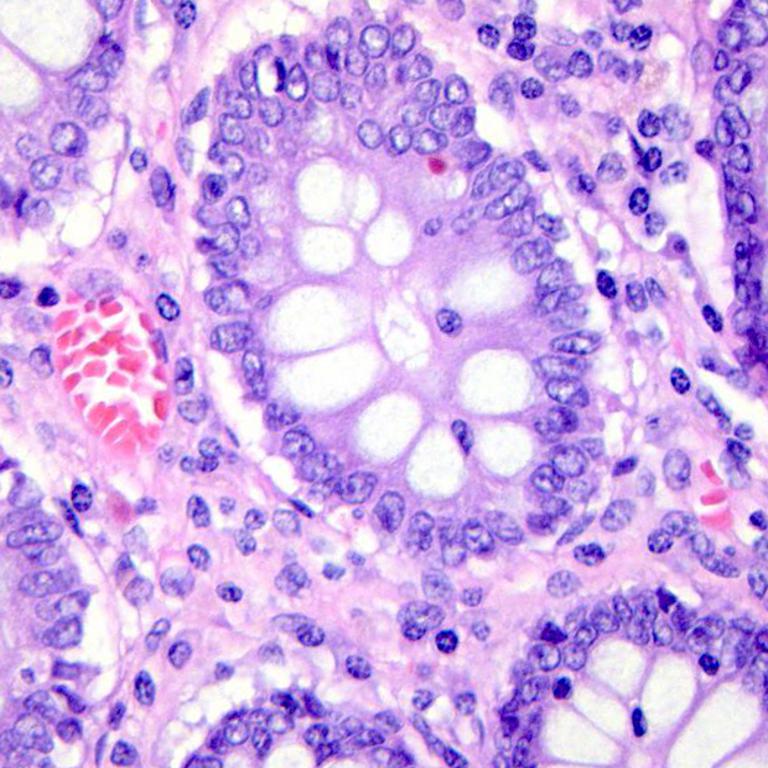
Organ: colon
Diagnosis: benign